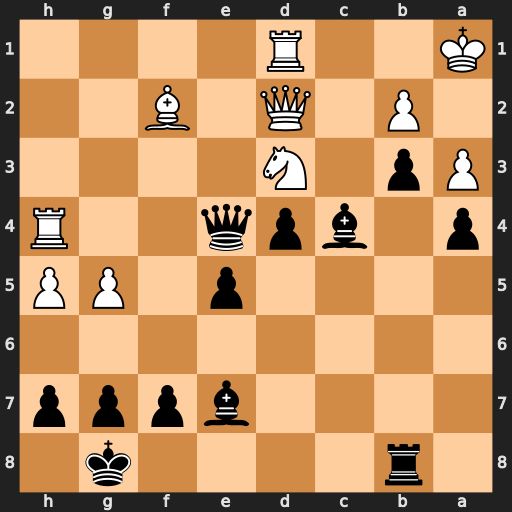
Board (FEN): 1r4k1/4bppp/8/4p1PP/p1bpq2R/Pp1N4/1P1Q1B2/K2R4
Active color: b
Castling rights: -
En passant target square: -
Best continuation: Qxd3 Qxd3 Bxd3